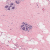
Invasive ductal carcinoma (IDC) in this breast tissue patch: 0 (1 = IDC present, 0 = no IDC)